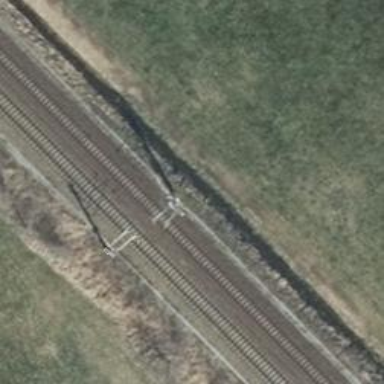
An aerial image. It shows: Milestone along the railway with catenary mast.